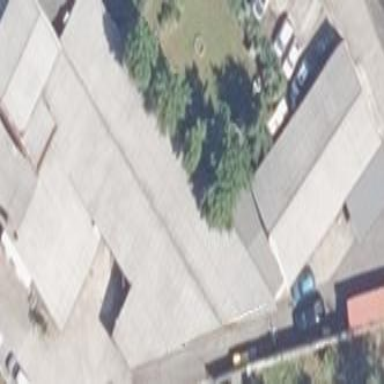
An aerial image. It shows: Building used as car repair shop.